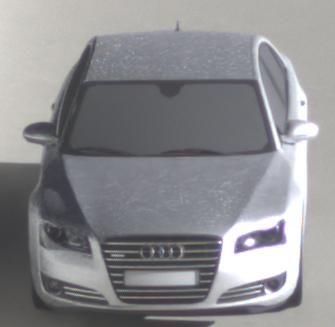
Make: Audi
Model: A8 D4
Model produced from: 2009
Model produced until: 2017
Doors: 4
Color: white
Road condition: dry road
Daytime: sunrise or sunset
Contrast: high contrast